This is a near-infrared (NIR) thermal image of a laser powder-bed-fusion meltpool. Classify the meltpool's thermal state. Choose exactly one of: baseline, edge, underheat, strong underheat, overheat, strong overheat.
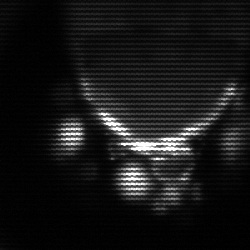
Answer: baseline